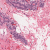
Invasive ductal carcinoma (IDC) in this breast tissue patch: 0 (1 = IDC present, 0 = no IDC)